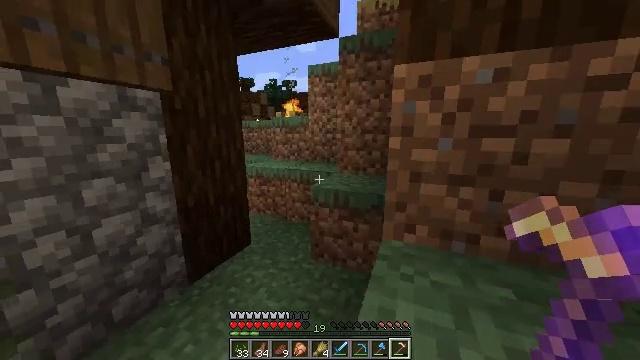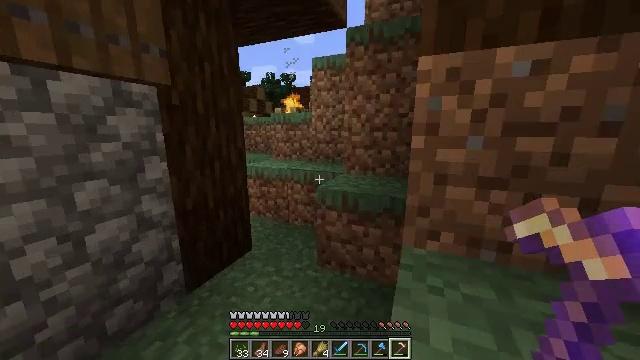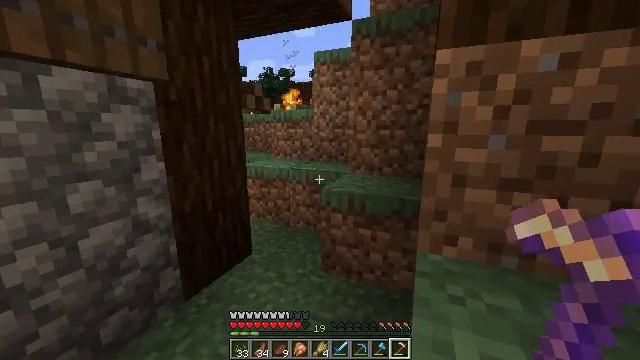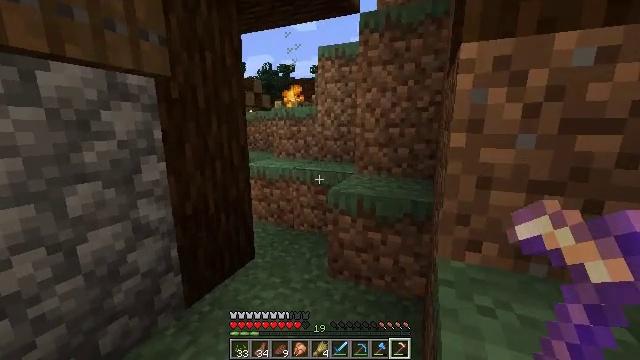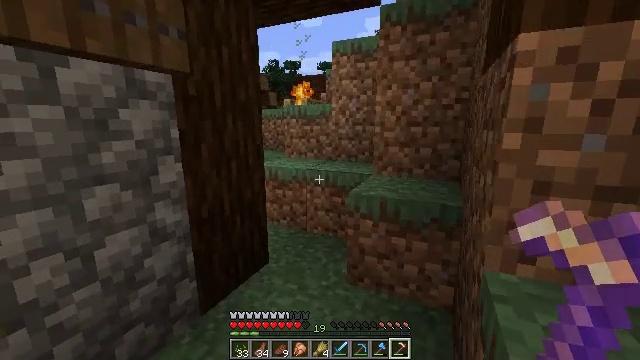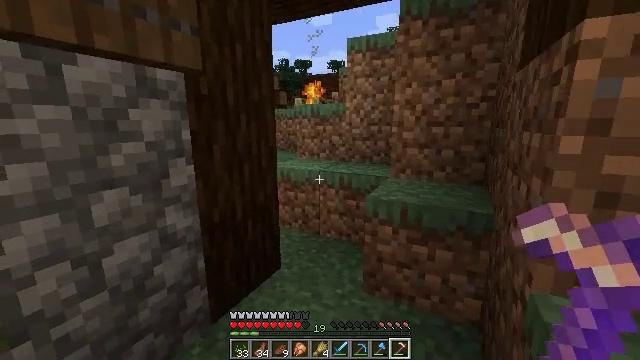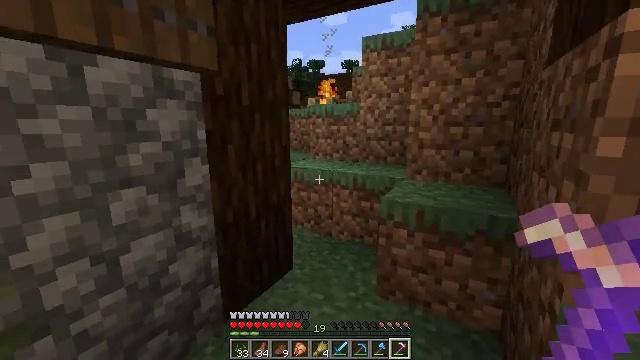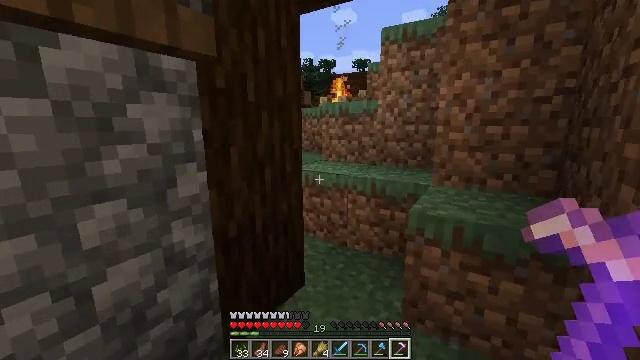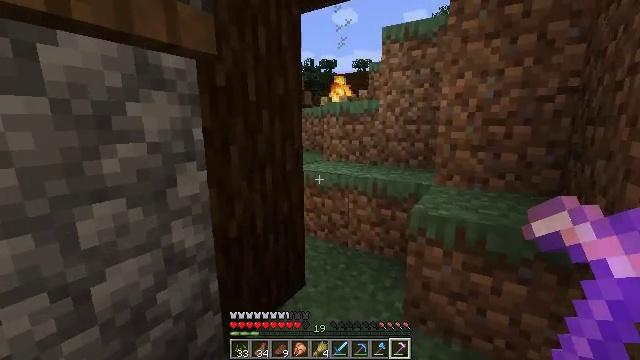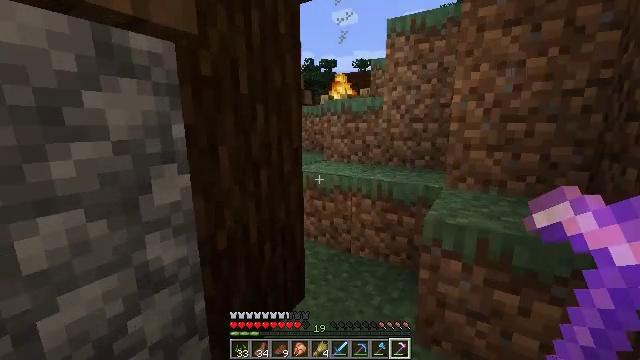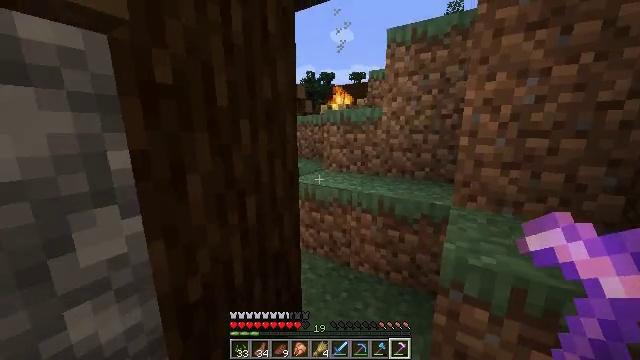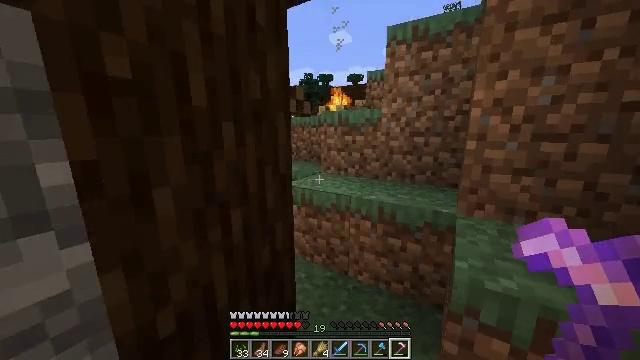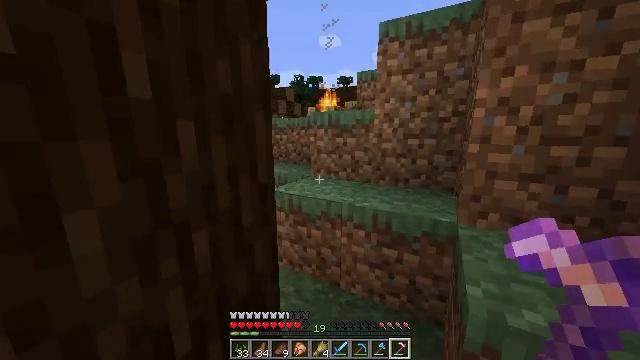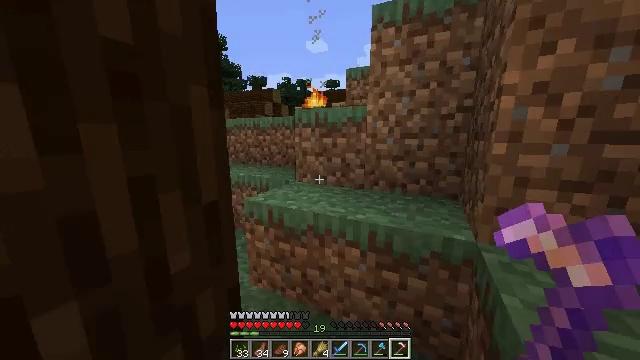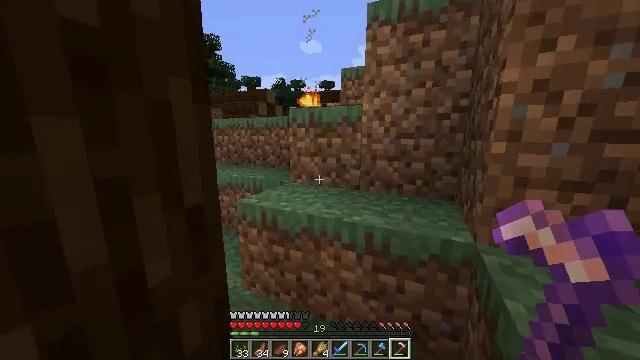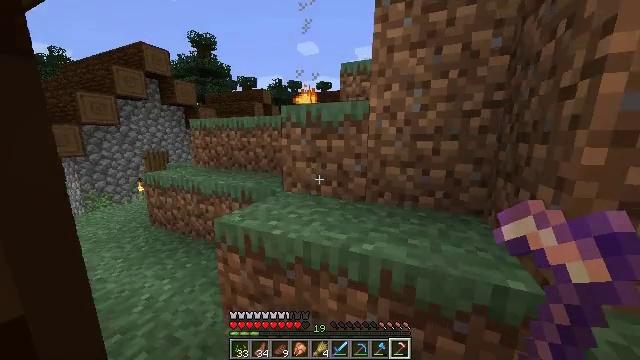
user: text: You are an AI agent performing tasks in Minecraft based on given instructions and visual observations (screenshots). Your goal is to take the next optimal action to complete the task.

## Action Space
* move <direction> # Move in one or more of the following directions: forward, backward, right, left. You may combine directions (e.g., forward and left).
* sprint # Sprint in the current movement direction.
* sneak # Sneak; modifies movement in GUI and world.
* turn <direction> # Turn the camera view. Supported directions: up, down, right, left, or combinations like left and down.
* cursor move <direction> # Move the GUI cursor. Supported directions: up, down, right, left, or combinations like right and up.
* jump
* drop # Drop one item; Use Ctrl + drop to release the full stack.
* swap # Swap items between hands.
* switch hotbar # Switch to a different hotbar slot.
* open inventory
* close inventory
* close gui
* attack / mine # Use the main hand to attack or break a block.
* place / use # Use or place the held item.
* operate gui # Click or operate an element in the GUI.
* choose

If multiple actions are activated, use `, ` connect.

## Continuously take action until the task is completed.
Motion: motion action
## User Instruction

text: Gather the powered rail to store in inventory.
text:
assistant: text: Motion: move forward, sprint
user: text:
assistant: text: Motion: move forward, sprint
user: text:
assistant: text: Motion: move forward
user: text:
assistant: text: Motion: move forward, turn left
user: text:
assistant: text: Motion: move forward, turn left
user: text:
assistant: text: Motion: move forward, turn left
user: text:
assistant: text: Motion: move forward, turn left
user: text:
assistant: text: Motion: move forward, sprint
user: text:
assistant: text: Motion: move forward, sprint
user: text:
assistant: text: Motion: move forward
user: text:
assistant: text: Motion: move forward
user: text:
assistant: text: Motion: move forward, turn right
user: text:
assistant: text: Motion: move forward, turn right
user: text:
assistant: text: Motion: move forward, turn right
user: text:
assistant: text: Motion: move forward
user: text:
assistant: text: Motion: move forward, sprint
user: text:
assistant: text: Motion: move forward, sprint
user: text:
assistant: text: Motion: move forward, sprint
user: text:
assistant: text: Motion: move forward
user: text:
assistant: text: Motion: move forward, turn left
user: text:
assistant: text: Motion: move forward, turn left and down
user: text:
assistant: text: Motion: move forward, jump
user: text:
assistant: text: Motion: move forward, jump
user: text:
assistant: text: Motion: move forward, jump
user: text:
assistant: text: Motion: move forward, jump
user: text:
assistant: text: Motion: move forward, turn right, jump
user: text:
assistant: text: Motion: move forward, turn right, jump
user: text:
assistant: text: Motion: move forward, turn right, jump
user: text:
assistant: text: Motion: move forward, turn right, jump
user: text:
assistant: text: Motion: move forward, turn right, jump